Field crop: maize
Growth stage: 2
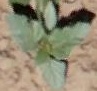
Species: datura